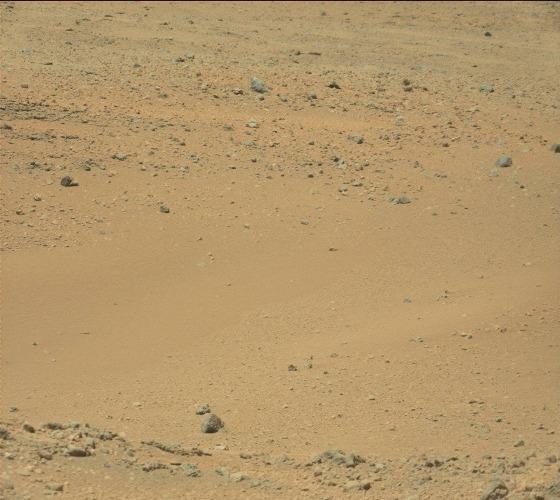
Terrain classes present: Gravel / Sand / Soil, Rock